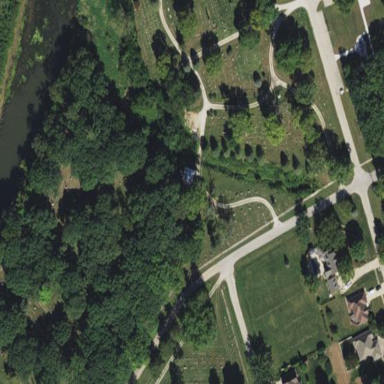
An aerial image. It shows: Graveyard.